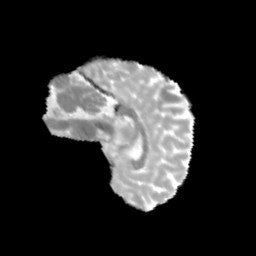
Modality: MD
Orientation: sagittal
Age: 10
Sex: female
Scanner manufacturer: siemens
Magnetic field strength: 3 T
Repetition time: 3.8 s
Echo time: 0.07 s